Interaction volume radius: 10 \u00c5
Interaction volume height: 35 \u00c5
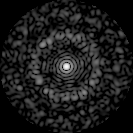
Disorder parameter: 0.8352